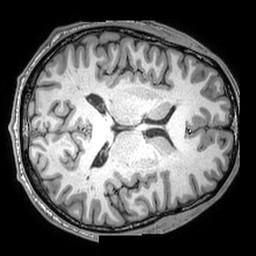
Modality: T1w
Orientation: axial
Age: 42
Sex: male
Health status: healthy
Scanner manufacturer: philips
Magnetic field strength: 3 T
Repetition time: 0.007023 s
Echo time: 0.003176 s